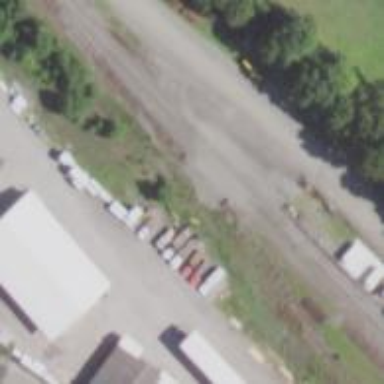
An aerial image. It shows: Yard meant for services.